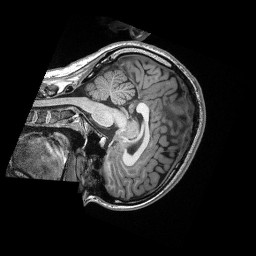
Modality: T1w
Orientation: sagittal
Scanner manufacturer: siemens
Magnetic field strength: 3 T
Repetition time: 2.3 s
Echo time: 0.00308 s